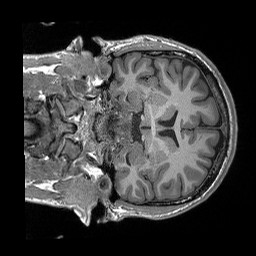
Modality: T1w
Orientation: coronal
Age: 25
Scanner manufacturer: siemens
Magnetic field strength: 3 T
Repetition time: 2.3 s
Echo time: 0.00296 s